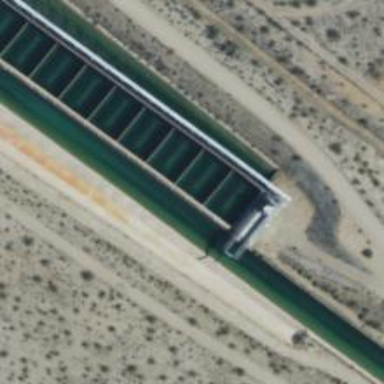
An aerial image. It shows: Weir in waterway.